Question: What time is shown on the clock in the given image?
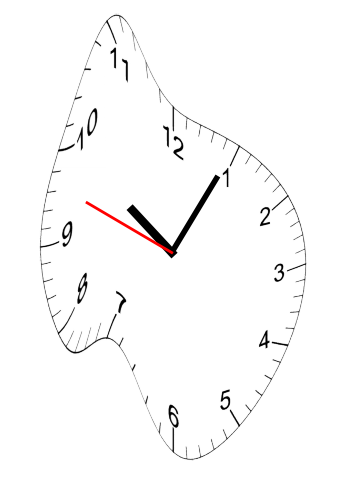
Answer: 10:04:48